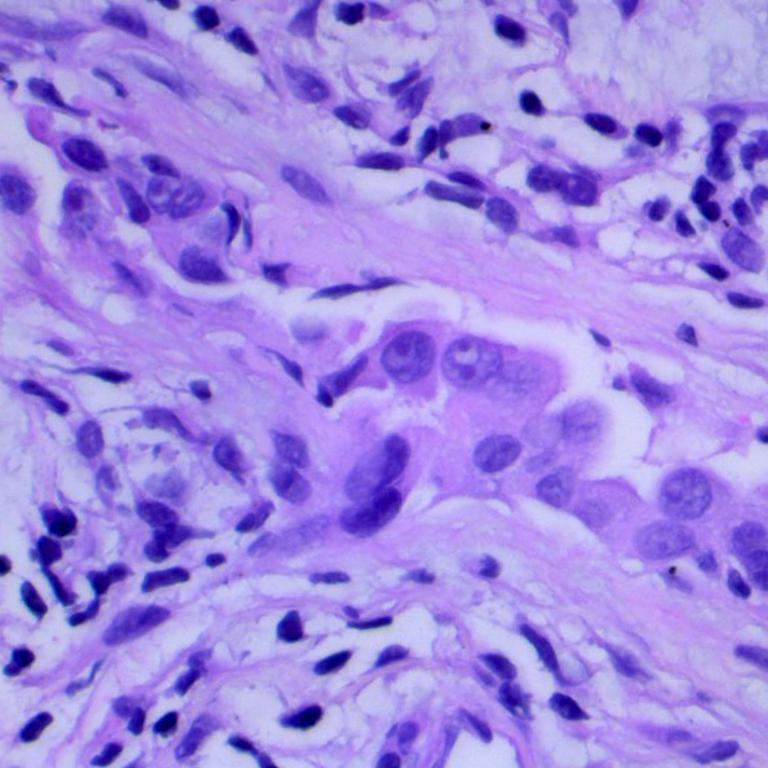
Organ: lung
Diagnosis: adenocarcinomas